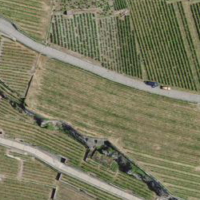
EUNIS habitat code: 40
Species observed at this site:
Veronica persica